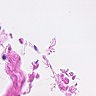
Metastatic tissue present: no